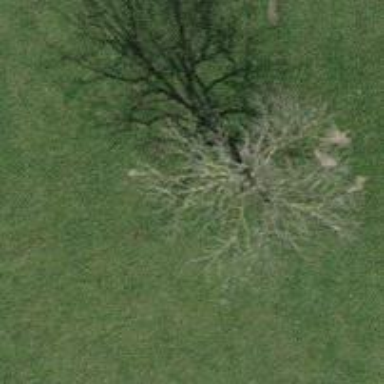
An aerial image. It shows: Deciduous broadleaved tree.